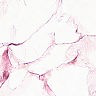
Metastatic tissue present: no